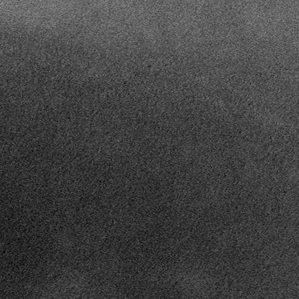
Label: frost